Field crop: maize
Growth stage: 2
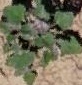
Species: chenopodium